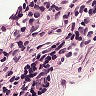
Metastatic tissue present: yes